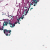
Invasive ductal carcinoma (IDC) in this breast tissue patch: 0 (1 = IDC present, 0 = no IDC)